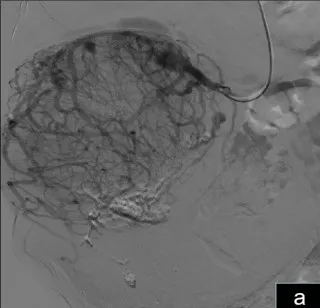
Preoperative right renal artery embolization. (A) Angiography of the right kidney revealed abundant blood supply to the right renal tumor.
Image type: radiology (x_ray)